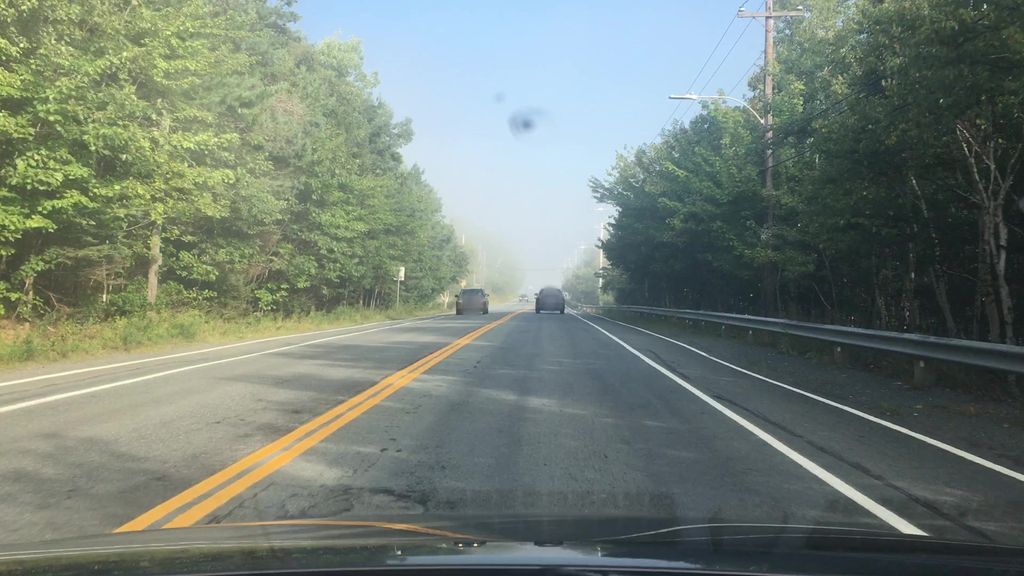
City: halifax